【题型】填空题　【知识点】立体几何　【难度】easy
如图是一座山的示意图，山呈圆锥形，圆锥的底面半径为5公里，侧棱长为20公里，$B$是$SA$上一点，且$AB=5$公里，为了发展旅游业，要建设一条最短的从$A$绕山一周到$B$的观光铁路，这条铁路从$A$出发后首先上坡，随后下坡，则下坡段铁路的长度为 \underline{\quad\quad} 公里

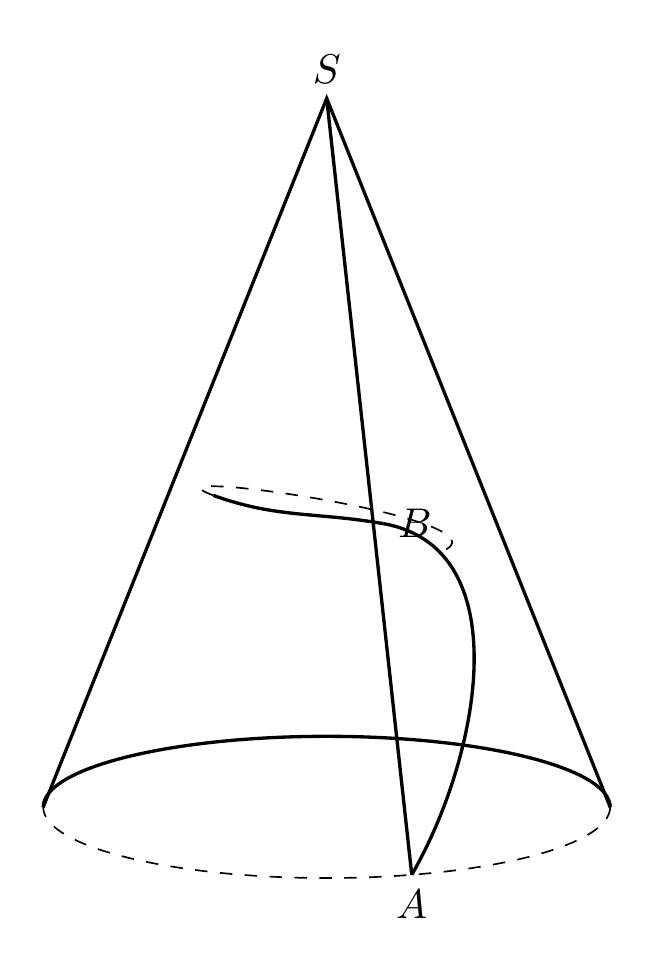
【解答】
答案】9

【知识点】圆锥的展开图及最短距离问题

【分析】先展开圆锥的侧面，确定观光铁路路线，再根据实际意义确定下坡段的铁路路线，最后解三角形得结果.

【详解】沿母线$SA$将圆锥的侧面展开，如图：

记$P$为$A'B$上的任意一点，作$SH \perp A'B$，垂足为$H$，连接$SP$，

因为$\overset{\frown}{A'A}$的长为$10\pi$，所以$\angle A'SA=\frac{10\pi}{20}=\frac{\pi}{2}$，

由两点之间线段最短，知观光铁路为图中的$A'B$，

易知$SB=20-5=15$，所以$A'B=\sqrt{A'S^2+SB^2}=\sqrt{20^2+15^2}=25$，

上坡即$P$到山顶$S$的距离$PS$越来越小，下坡即$P$到山顶$S$的距离$PS$越来越大，

$\therefore$下坡段的铁路，即图中的$BH$，

因为$Rt\triangle SA'B \backsim Rt\triangle HSB$，所以$HB=\frac{SB^2}{A'B}=\frac{15^2}{25}=9$.
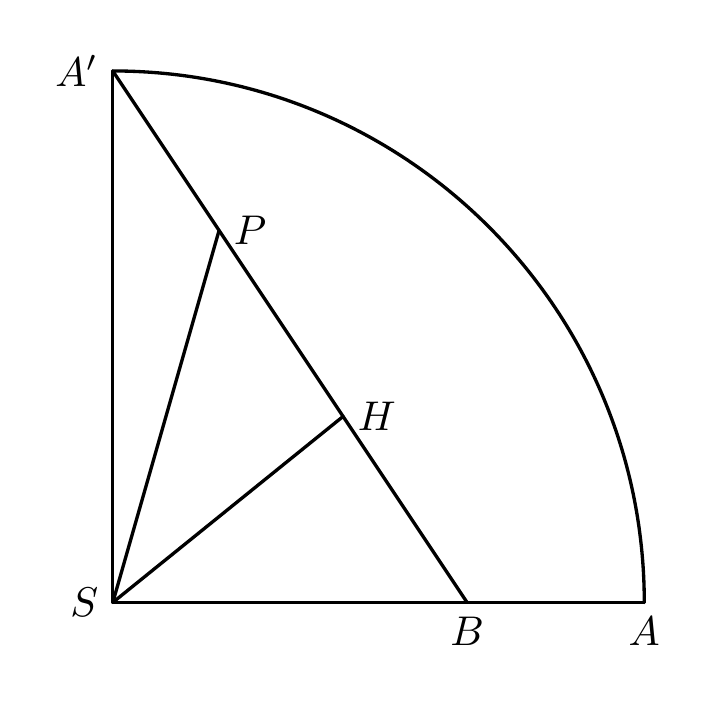